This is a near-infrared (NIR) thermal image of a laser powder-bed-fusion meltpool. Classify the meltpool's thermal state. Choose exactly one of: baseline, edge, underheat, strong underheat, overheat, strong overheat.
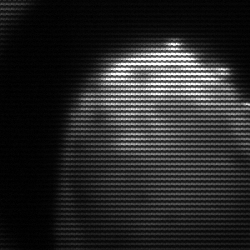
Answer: edge